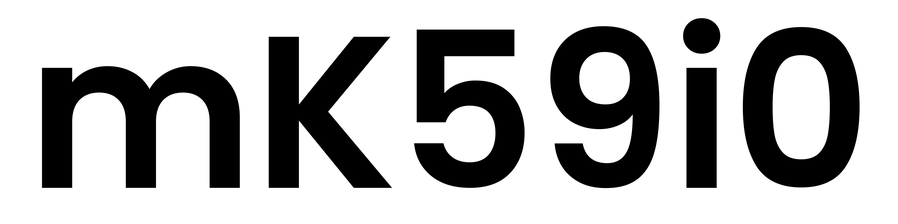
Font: Poppins-SemiBold